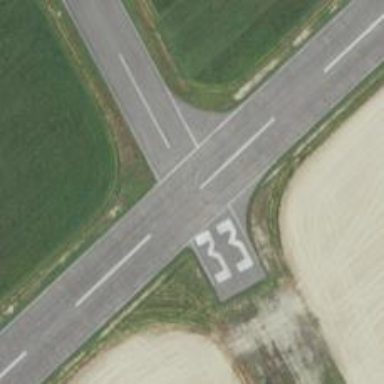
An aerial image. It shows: Asphalt runway at the airport.